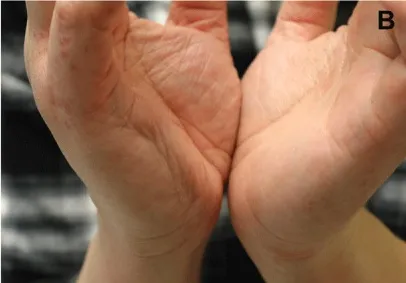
(B) There was no visual evidence that the non-dominant hand was similarly affected.
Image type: medical_photograph (other_medical_photograph)